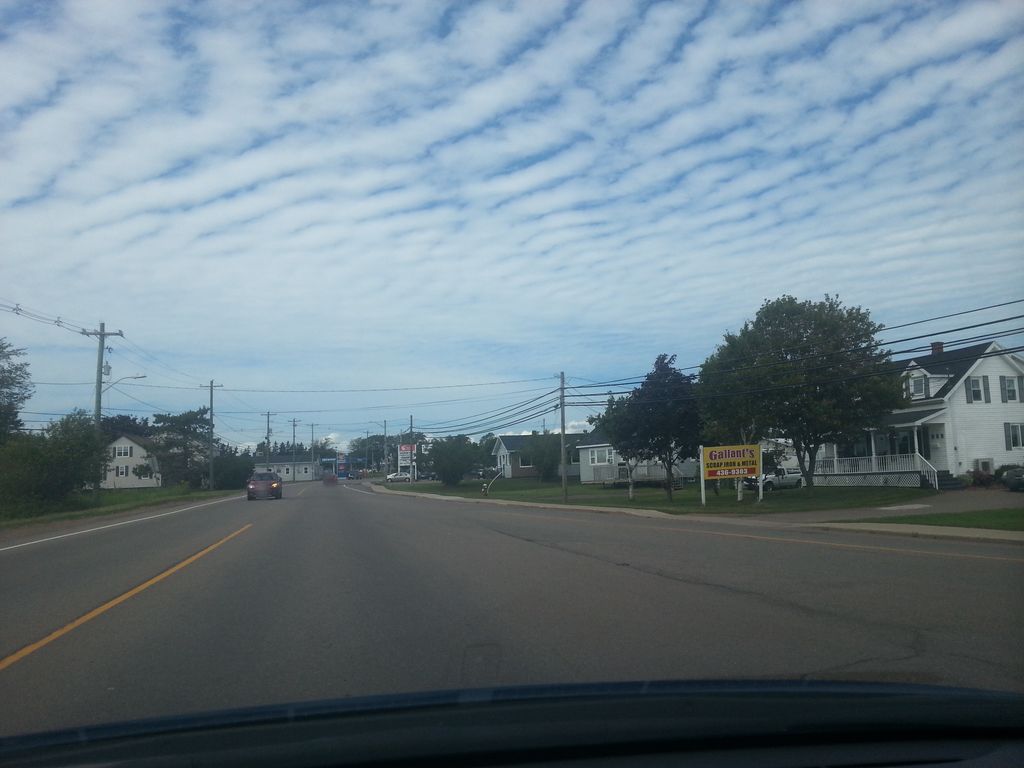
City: charlottetown